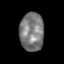
Tissue: skin
Cell type: Endothelial cells
Senescence score: 0.2625
Nuclear area (px): 917
Mean DAPI intensity: 122.131